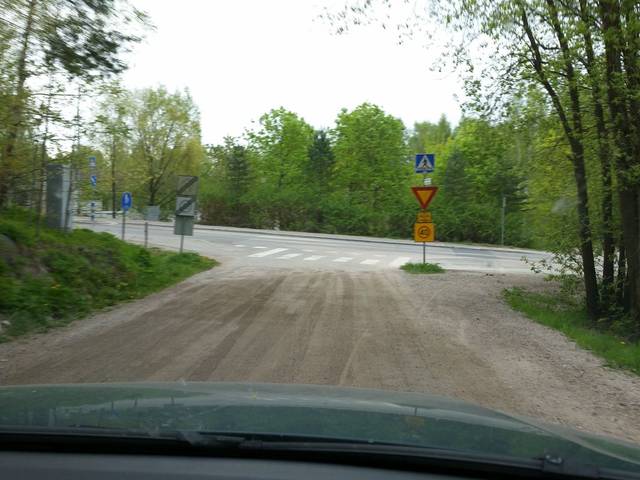
Region: Finland
Coordinates: 60.201, 24.686